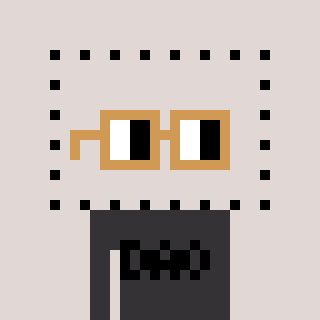
a pixel art character with square brown glasses, a void-shaped head and a grayscale-colored body on a warm background